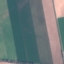
Label: AnnualCrop